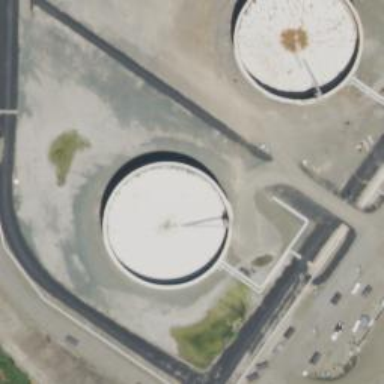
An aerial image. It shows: Tank building.